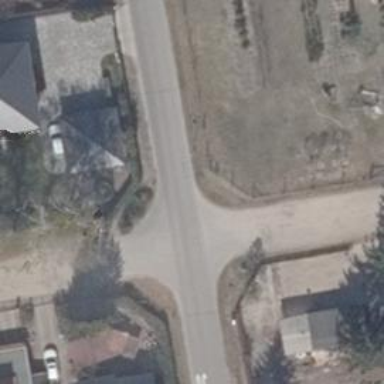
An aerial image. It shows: Residential road with dirt surface.